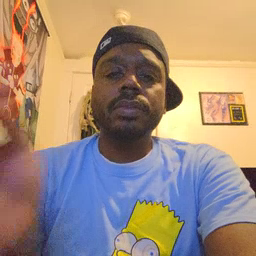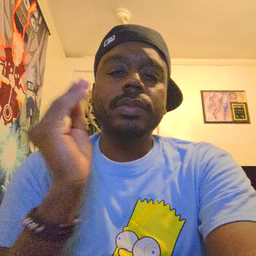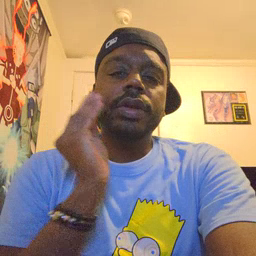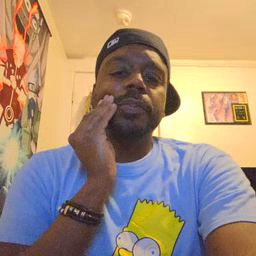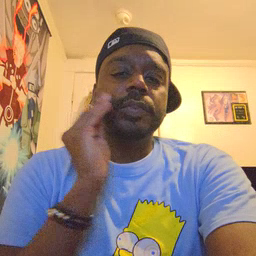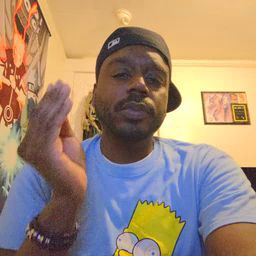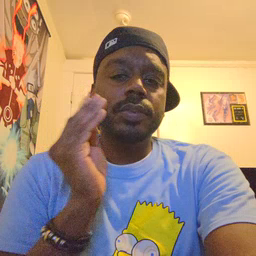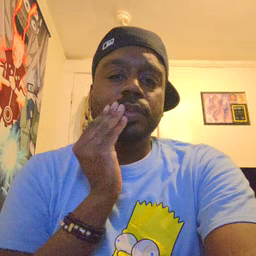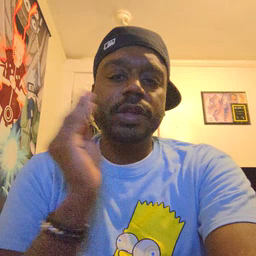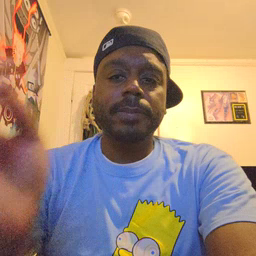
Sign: kiss